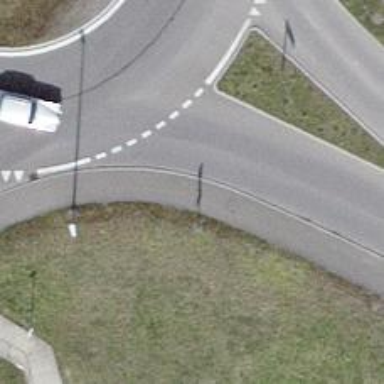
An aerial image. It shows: Sidewalk along the footway.